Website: lowes
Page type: customer-info-address
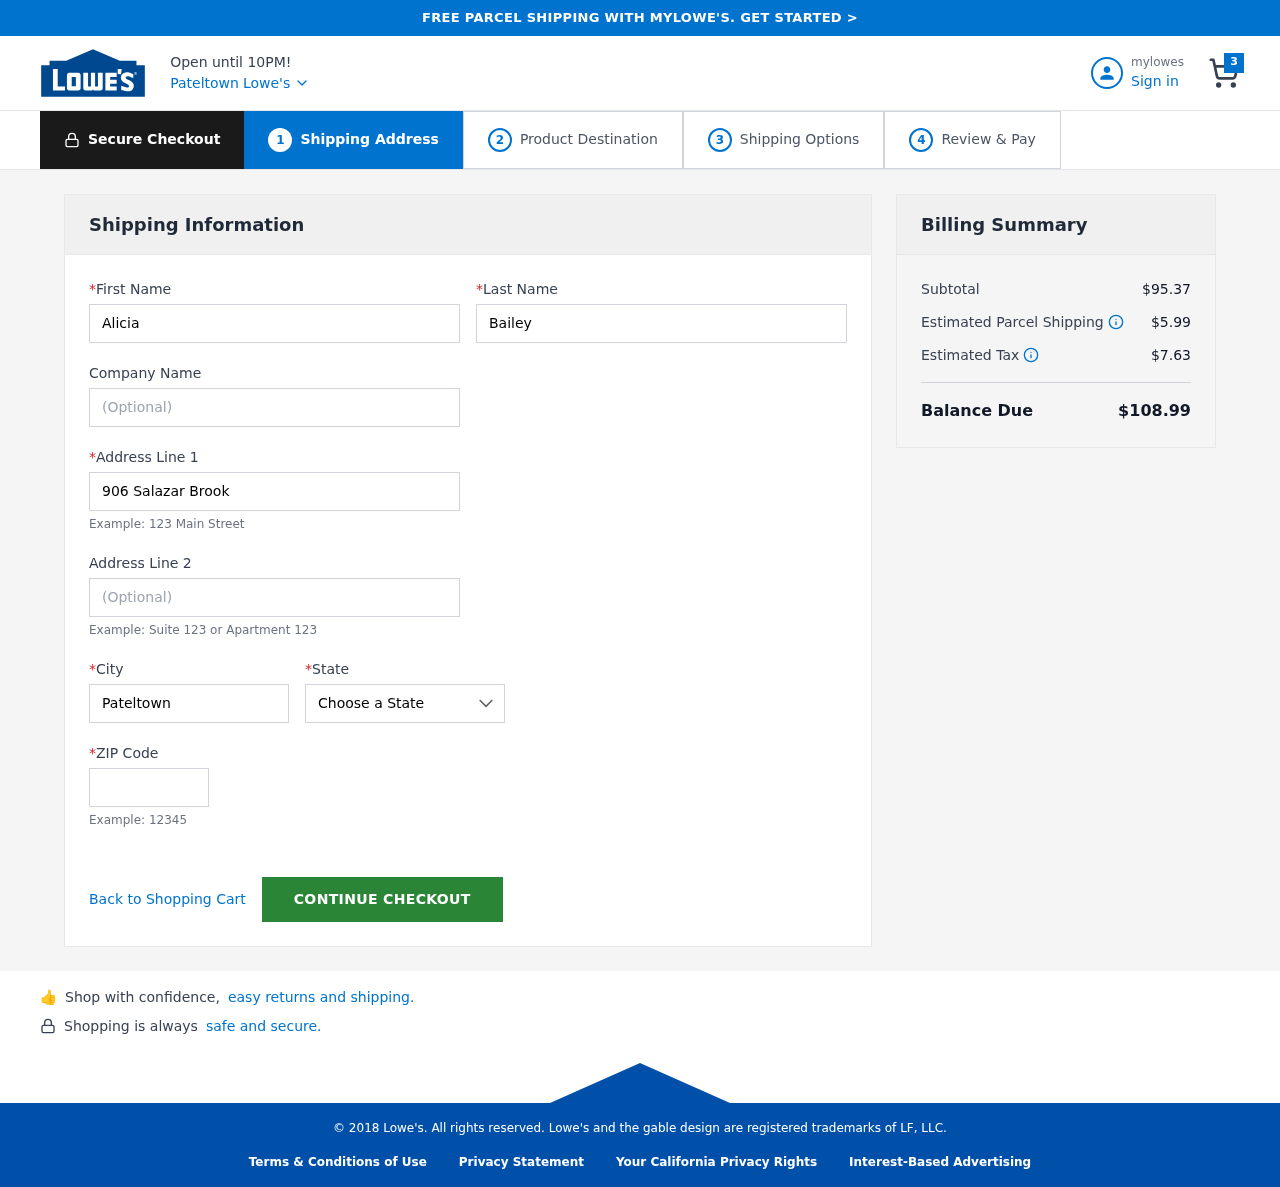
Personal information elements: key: PII_CITY
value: Pateltown
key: PII_FIRSTNAME
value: Alicia
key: PII_LASTNAME
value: Bailey
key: PII_POSTCODE
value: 97181
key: PII_STATE
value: Oregon
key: PII_STREET
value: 906 Salazar Brook
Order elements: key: ORDER_NUM_ITEMS
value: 3
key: ORDER_SUBTOTAL
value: $95.37
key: ORDER_SHIPPING_COST
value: $5.99
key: ORDER_TAX
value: $7.63
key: ORDER_TOTAL
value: $108.99